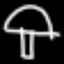
Label: mushroom